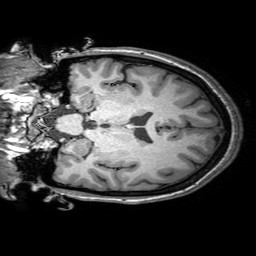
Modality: T1w
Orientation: coronal
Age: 27
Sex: female
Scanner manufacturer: philips
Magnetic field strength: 3 T